Question: I am trying to understand IO wait with google cloud SQL under load. I use the D1 plan which is supposed to allow 100 concurrent queries. I don't see any stats about the concurrent queries in my dashboard, but locally I have a 64 thread pool so I can never exceed 64 concurrent queries (well 2 more from time to time). Additionally my IO ops per second peak at 20.
Moving to the a bigger plan helps but only slightly.
And the queries are quite simple - select 1, select small order by random dominantly.
All my 64 threads are stuck on google SQL IO at the socketRead() like this:
'''
at java.net.SocketInputStream.socketRead0(Native Method)
at java.net.SocketInputStream.read(SocketInputStream.java:129)
at com.mysql.jdbc.util.ReadAheadInputStream.fill(ReadAheadInputStream.java:114)
at com.mysql.jdbc.util.ReadAheadInputStream.readFromUnderlyingStreamIfNecessary(ReadAheadInputStream.java:161)
at com.mysql.jdbc.util.ReadAheadInputStream.read(ReadAheadInputStream.java:189)
- locked <5f74f841> (a com.mysql.jdbc.util.ReadAheadInputStream)
at com.mysql.jdbc.MysqlIO.readFully(MysqlIO.java:3049)
at com.mysql.jdbc.MysqlIO.reuseAndReadPacket(MysqlIO.java:3503)
at com.mysql.jdbc.MysqlIO.reuseAndReadPacket(MysqlIO.java:3492)
at com.mysql.jdbc.MysqlIO.checkErrorPacket(MysqlIO.java:4043)
at com.mysql.jdbc.MysqlIO.sendCommand(MysqlIO.java:2503)
at com.mysql.jdbc.MysqlIO.sqlQueryDirect(MysqlIO.java:2664)
at com.mysql.jdbc.ConnectionImpl.execSQL(ConnectionImpl.java:2809)
- locked <7856a45c> (a com.mysql.jdbc.JDBC4Connection)
at com.mysql.jdbc.ConnectionImpl.execSQL(ConnectionImpl.java:2758)
at com.mysql.jdbc.StatementImpl.execute(StatementImpl.java:894)
- locked <7856a45c> (a com.mysql.jdbc.JDBC4Connection)
at com.mysql.jdbc.StatementImpl.execute(StatementImpl.java:732)
at org.jboss.jca.adapters.jdbc.CheckValidConnectionSQL.isValidConnection(CheckValidConnectionSQL.java:74)
at org.jboss.jca.adapters.jdbc.BaseWrapperManagedConnectionFactory.isValidConnection(BaseWrapperManagedConnectionFactory.java:1173)
at org.jboss.jca.adapters.jdbc.BaseWrapperManagedConnection.checkValid(BaseWrapperManagedConnection.java:461)
at org.jboss.jca.adapters.jdbc.BaseWrapperManagedConnectionFactory.getInvalidConnections(BaseWrapperManagedConnectionFactory.java:999)
at org.jboss.jca.core.connectionmanager.pool.mcp.SemaphoreArrayListManagedConnectionPool.validateConnections(SemaphoreArrayListManagedConnectionPool.java:870)
at org.jboss.jca.core.connectionmanager.pool.validator.ConnectionValidator$ConnectionValidatorRunner.run(ConnectionValidator.java:277)
at java.util.concurrent.ThreadPoolExecutor$Worker.runTask(ThreadPoolExecutor.java:895)
at java.util.concurrent.ThreadPoolExecutor$Worker.run(ThreadPoolExecutor.java:918)
at java.lang.Thread.run(Thread.java:662)
'''
Can you advise how to understand the bottleneck?

EDIT:
Also, this is the timeout exception which comes eventually after being stuck:
'''
The last packet successfully received from the server was 13,969 milliseconds ago. The last packet sent successfully to the server was 13,969 milliseconds ago.
at sun.reflect.GeneratedConstructorAccessor107.newInstance(Unknown Source) [:1.6.0_45]
at sun.reflect.DelegatingConstructorAccessorImpl.newInstance(DelegatingConstructorAccessorImpl.java:27) [rt.jar:1.6.0_45]
at java.lang.reflect.Constructor.newInstance(Constructor.java:513) [rt.jar:1.6.0_45]
at com.mysql.jdbc.Util.handleNewInstance(Util.java:411)
at com.mysql.jdbc.SQLError.createCommunicationsException(SQLError.java:1121)
at com.mysql.jdbc.MysqlIO.reuseAndReadPacket(MysqlIO.java:3603)
at com.mysql.jdbc.MysqlIO.reuseAndReadPacket(MysqlIO.java:3492)
at com.mysql.jdbc.MysqlIO.checkErrorPacket(MysqlIO.java:4043)
at com.mysql.jdbc.MysqlIO.sendCommand(MysqlIO.java:2503)
at com.mysql.jdbc.MysqlIO.sqlQueryDirect(MysqlIO.java:2664)
at com.mysql.jdbc.ConnectionImpl.execSQL(ConnectionImpl.java:2815)
at com.mysql.jdbc.PreparedStatement.executeInternal(PreparedStatement.java:2155)
at com.mysql.jdbc.PreparedStatement.executeQuery(PreparedStatement.java:2322)
at org.jboss.jca.adapters.jdbc.CachedPreparedStatement.executeQuery(CachedPreparedStatement.java:107)
at org.jboss.jca.adapters.jdbc.WrappedPreparedStatement.executeQuery(WrappedPreparedStatement.java:462)
at sun.reflect.GeneratedMethodAccessor77.invoke(Unknown Source) [:1.6.0_45]
at sun.reflect.DelegatingMethodAccessorImpl.invoke(DelegatingMethodAccessorImpl.java:25) [rt.jar:1.6.0_45]
at java.lang.reflect.Method.invoke(Method.java:597) [rt.jar:1.6.0_45]
at org.hibernate.engine.jdbc.internal.proxy.AbstractStatementProxyHandler.continueInvocation(AbstractStatementProxyHandler.java:122)
... 49 more
Caused by: java.io.EOFException: Can not read response from server. Expected to read 4 bytes, read 0 bytes before connection was unexpectedly lost.
at com.mysql.jdbc.MysqlIO.readFully(MysqlIO.java:3052)
at com.mysql.jdbc.MysqlIO.reuseAndReadPacket(MysqlIO.java:3503)
... 62 more
'''
EDIT2: The consumer is a google cloud computing instance, collocated with the DB.
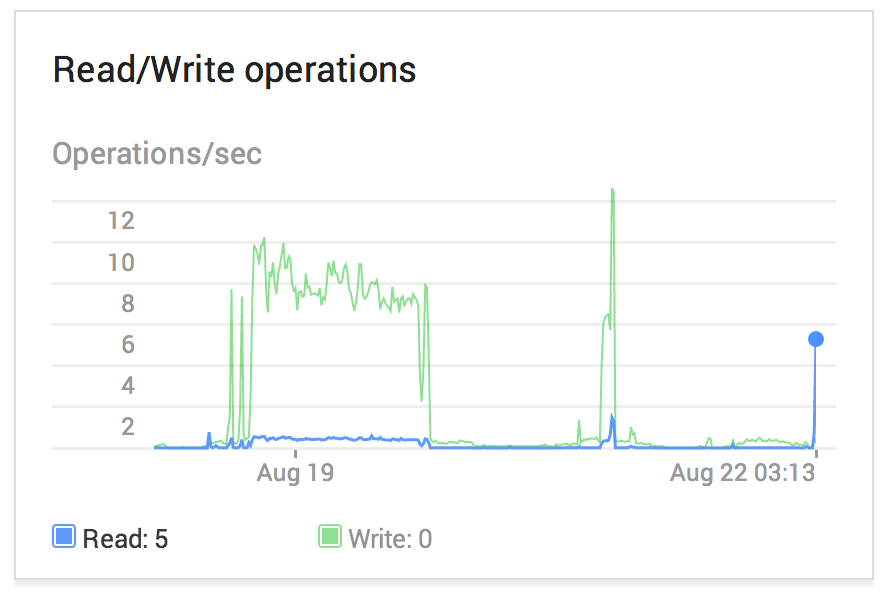
Answer: The 'Using filesort' indicates that a sorting needs to take place. If the amount of data is bigger than 'sort_buffer_size' then a temporary file will be created. The temporary files are slow in Cloud SQL so avoiding them is paramount for getting good performance/
The default value for 'sort_buffer_size' is 2M. It's a both a global and session variable so it can be change in the queries that requires more memory.
'''
mysql> SHOW VARIABLES LIKE 'sort_buffer_size';
+------------------+---------+
| Variable_name | Value |
+------------------+---------+
| sort_buffer_size | <PHONE> |
+------------------+---------+
1 row in set (0.00 sec)
mysql>
'''
Each time the 'sort_buffer_size' is too small the 'Created_tmp_files' status variable will be incremented.
'''
mysql> SHOW GLOBAL STATUS LIKE 'Created_tmp_files';
+-------------------+-------+
| Variable_name | Value |
+-------------------+-------+
| Created_tmp_files | 663 |
+-------------------+-------+
1 row in set (0.01 sec)
mysql>
'''
More information on 'Using filesort' can be found in <URL>.
I wrote a small program (<URL> to specifically test the sort performance of MySQL.
In the default config (1000 rows) the data fits in the memory (the 'Created_tmp_files' is not incremented after the test) so queries are fast:
'''
$ ./sort -dsn="root:root@tcp(x.x.x.x:3306)/sorttest" prepare
2014/08/24 12:22:03 Start number of rows: 0
2014/08/24 12:22:06 End number of rows: 1000
$ ./sort -dsn="root:root@tcp(x.x.x.x:3306)/sorttest" run
2014/08/24 12:22:10 Sleep 10s
2014/08/24 12:22:10 Start oneRun
2014/08/24 12:22:20 Done 3000 requests
2014/08/24 12:22:20 Total requests: 300.00/s
$
'''
For 5000 rows the data doesn't fit in memory and the speed drops substantially:
'''
$ ./sort -dsn="root:root@tcp(x.x.x.x:3306)/sorttest" -table_size=5000 prepare
2014/08/24 12:22:53 Start number of rows: 1000
2014/08/24 12:23:08 End number of rows: 5000
$ ./sort -dsn="root:root@tcp(x.x.x.x:3306)/sorttest" run
2014/08/24 12:23:15 Sleep 10s
2014/08/24 12:23:15 Start oneRun
2014/08/24 12:23:25 Done 91 requests
2014/08/24 12:23:25 Total requests: 9.10/s
$
'''
A comment on 'ORDER BY RAND()': as indicated in <URL>.